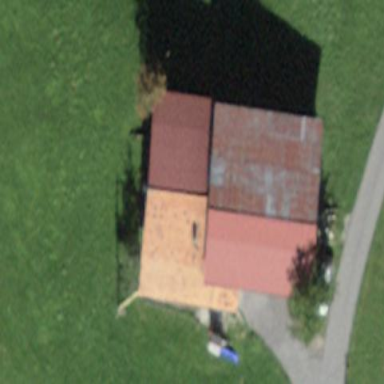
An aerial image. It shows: Farm building.